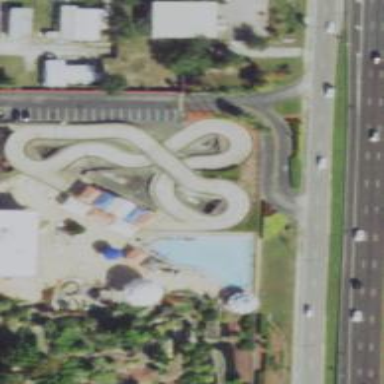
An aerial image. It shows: Karting raceway bridge.